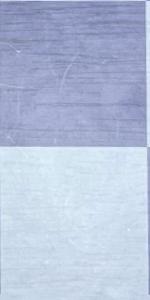
Label: Empty